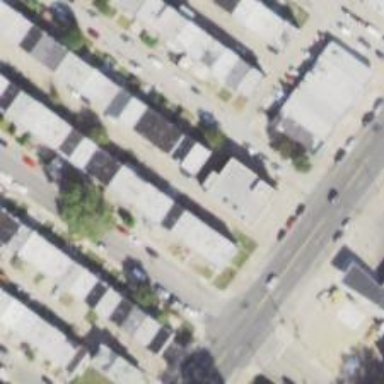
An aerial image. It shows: Alley classified as service road.